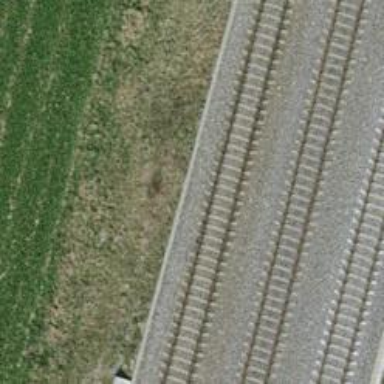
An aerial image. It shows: Single-track railway siding with electrified contact lines.